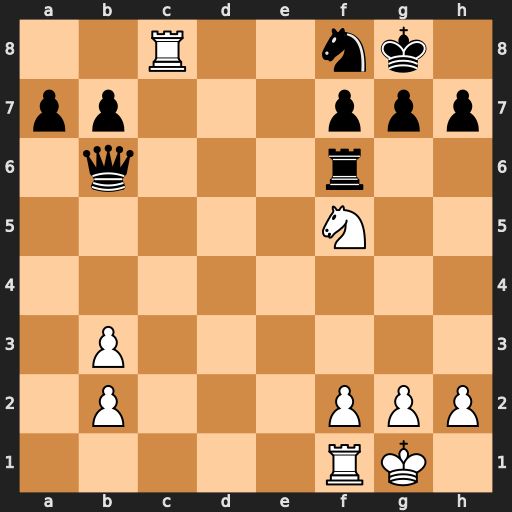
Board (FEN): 2R2nk1/pp3ppp/1q3r2/5N2/8/1P6/1P3PPP/5RK1
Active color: w
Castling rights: -
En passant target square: -
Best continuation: Ne7+ Kh8 Rxf8#